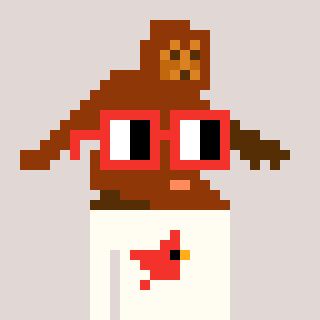
a pixel art character with square red glasses, a bigfoot-shaped head and a grayscale-colored body on a warm background